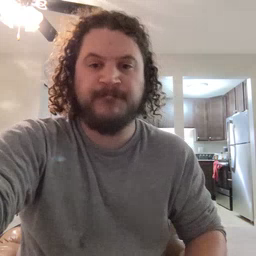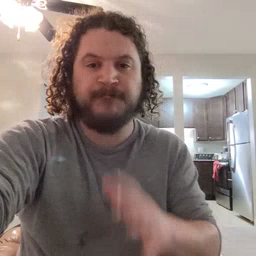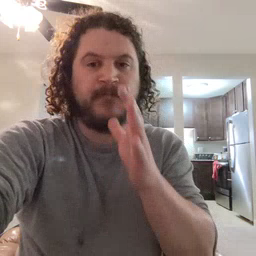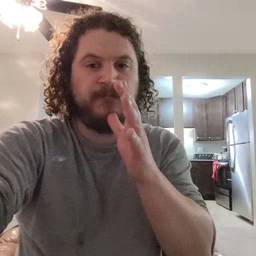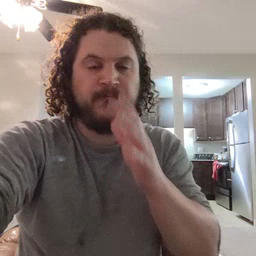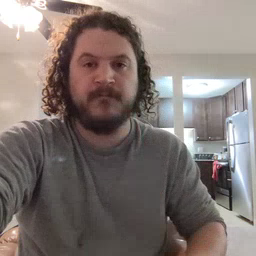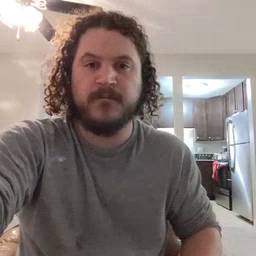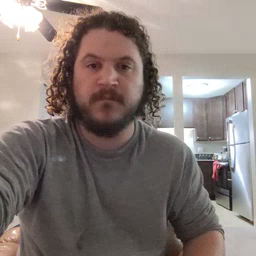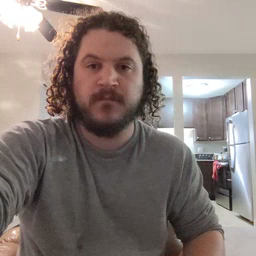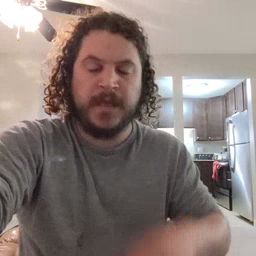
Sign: mom